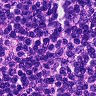
Metastatic tissue present: no